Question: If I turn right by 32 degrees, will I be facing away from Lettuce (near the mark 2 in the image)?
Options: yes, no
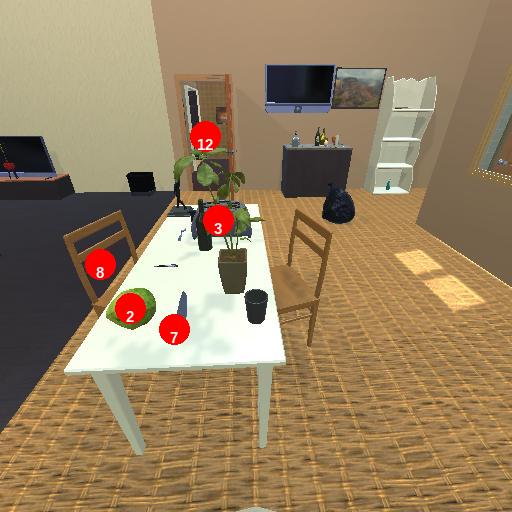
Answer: yes